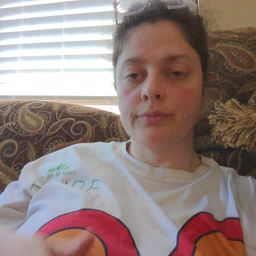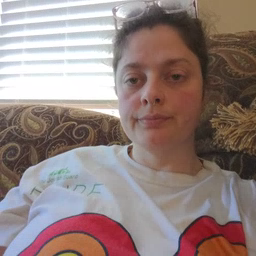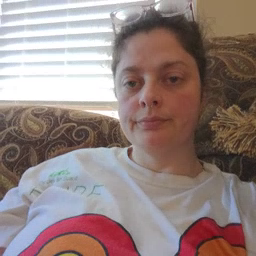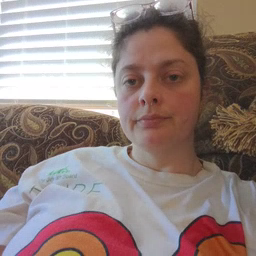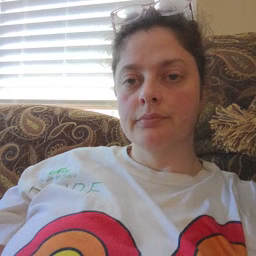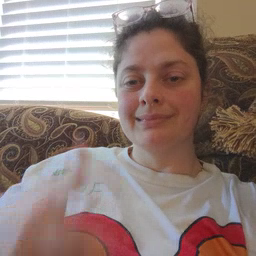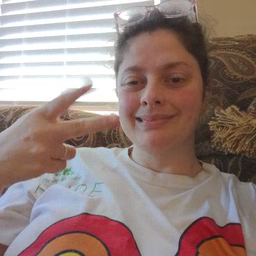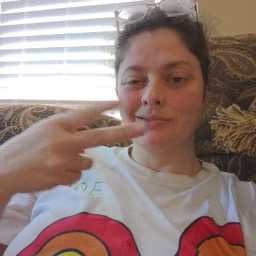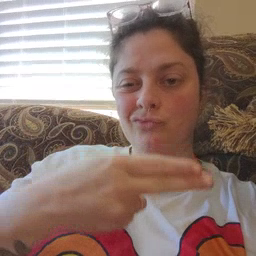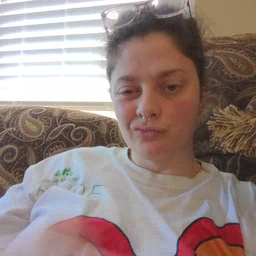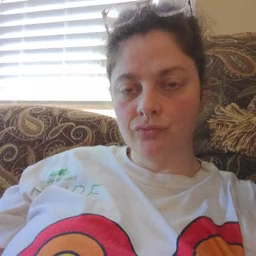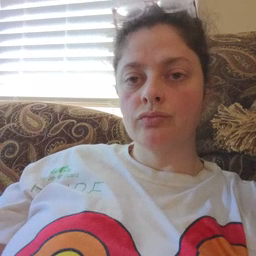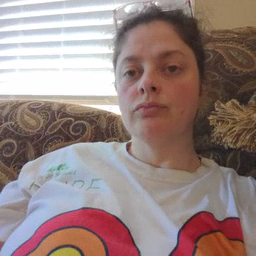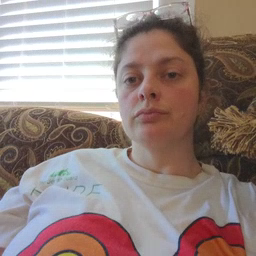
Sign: scissors